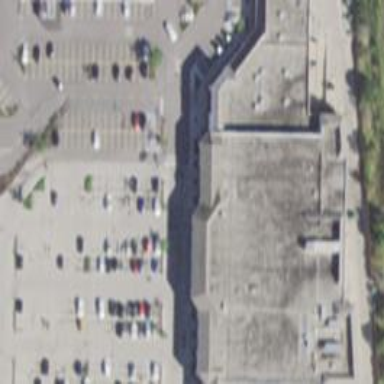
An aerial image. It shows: Supermarket.